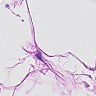
Metastatic tissue present: no